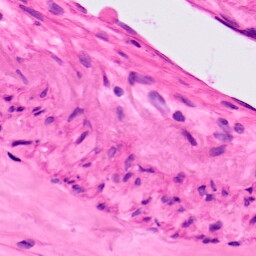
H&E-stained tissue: Lung